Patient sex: F
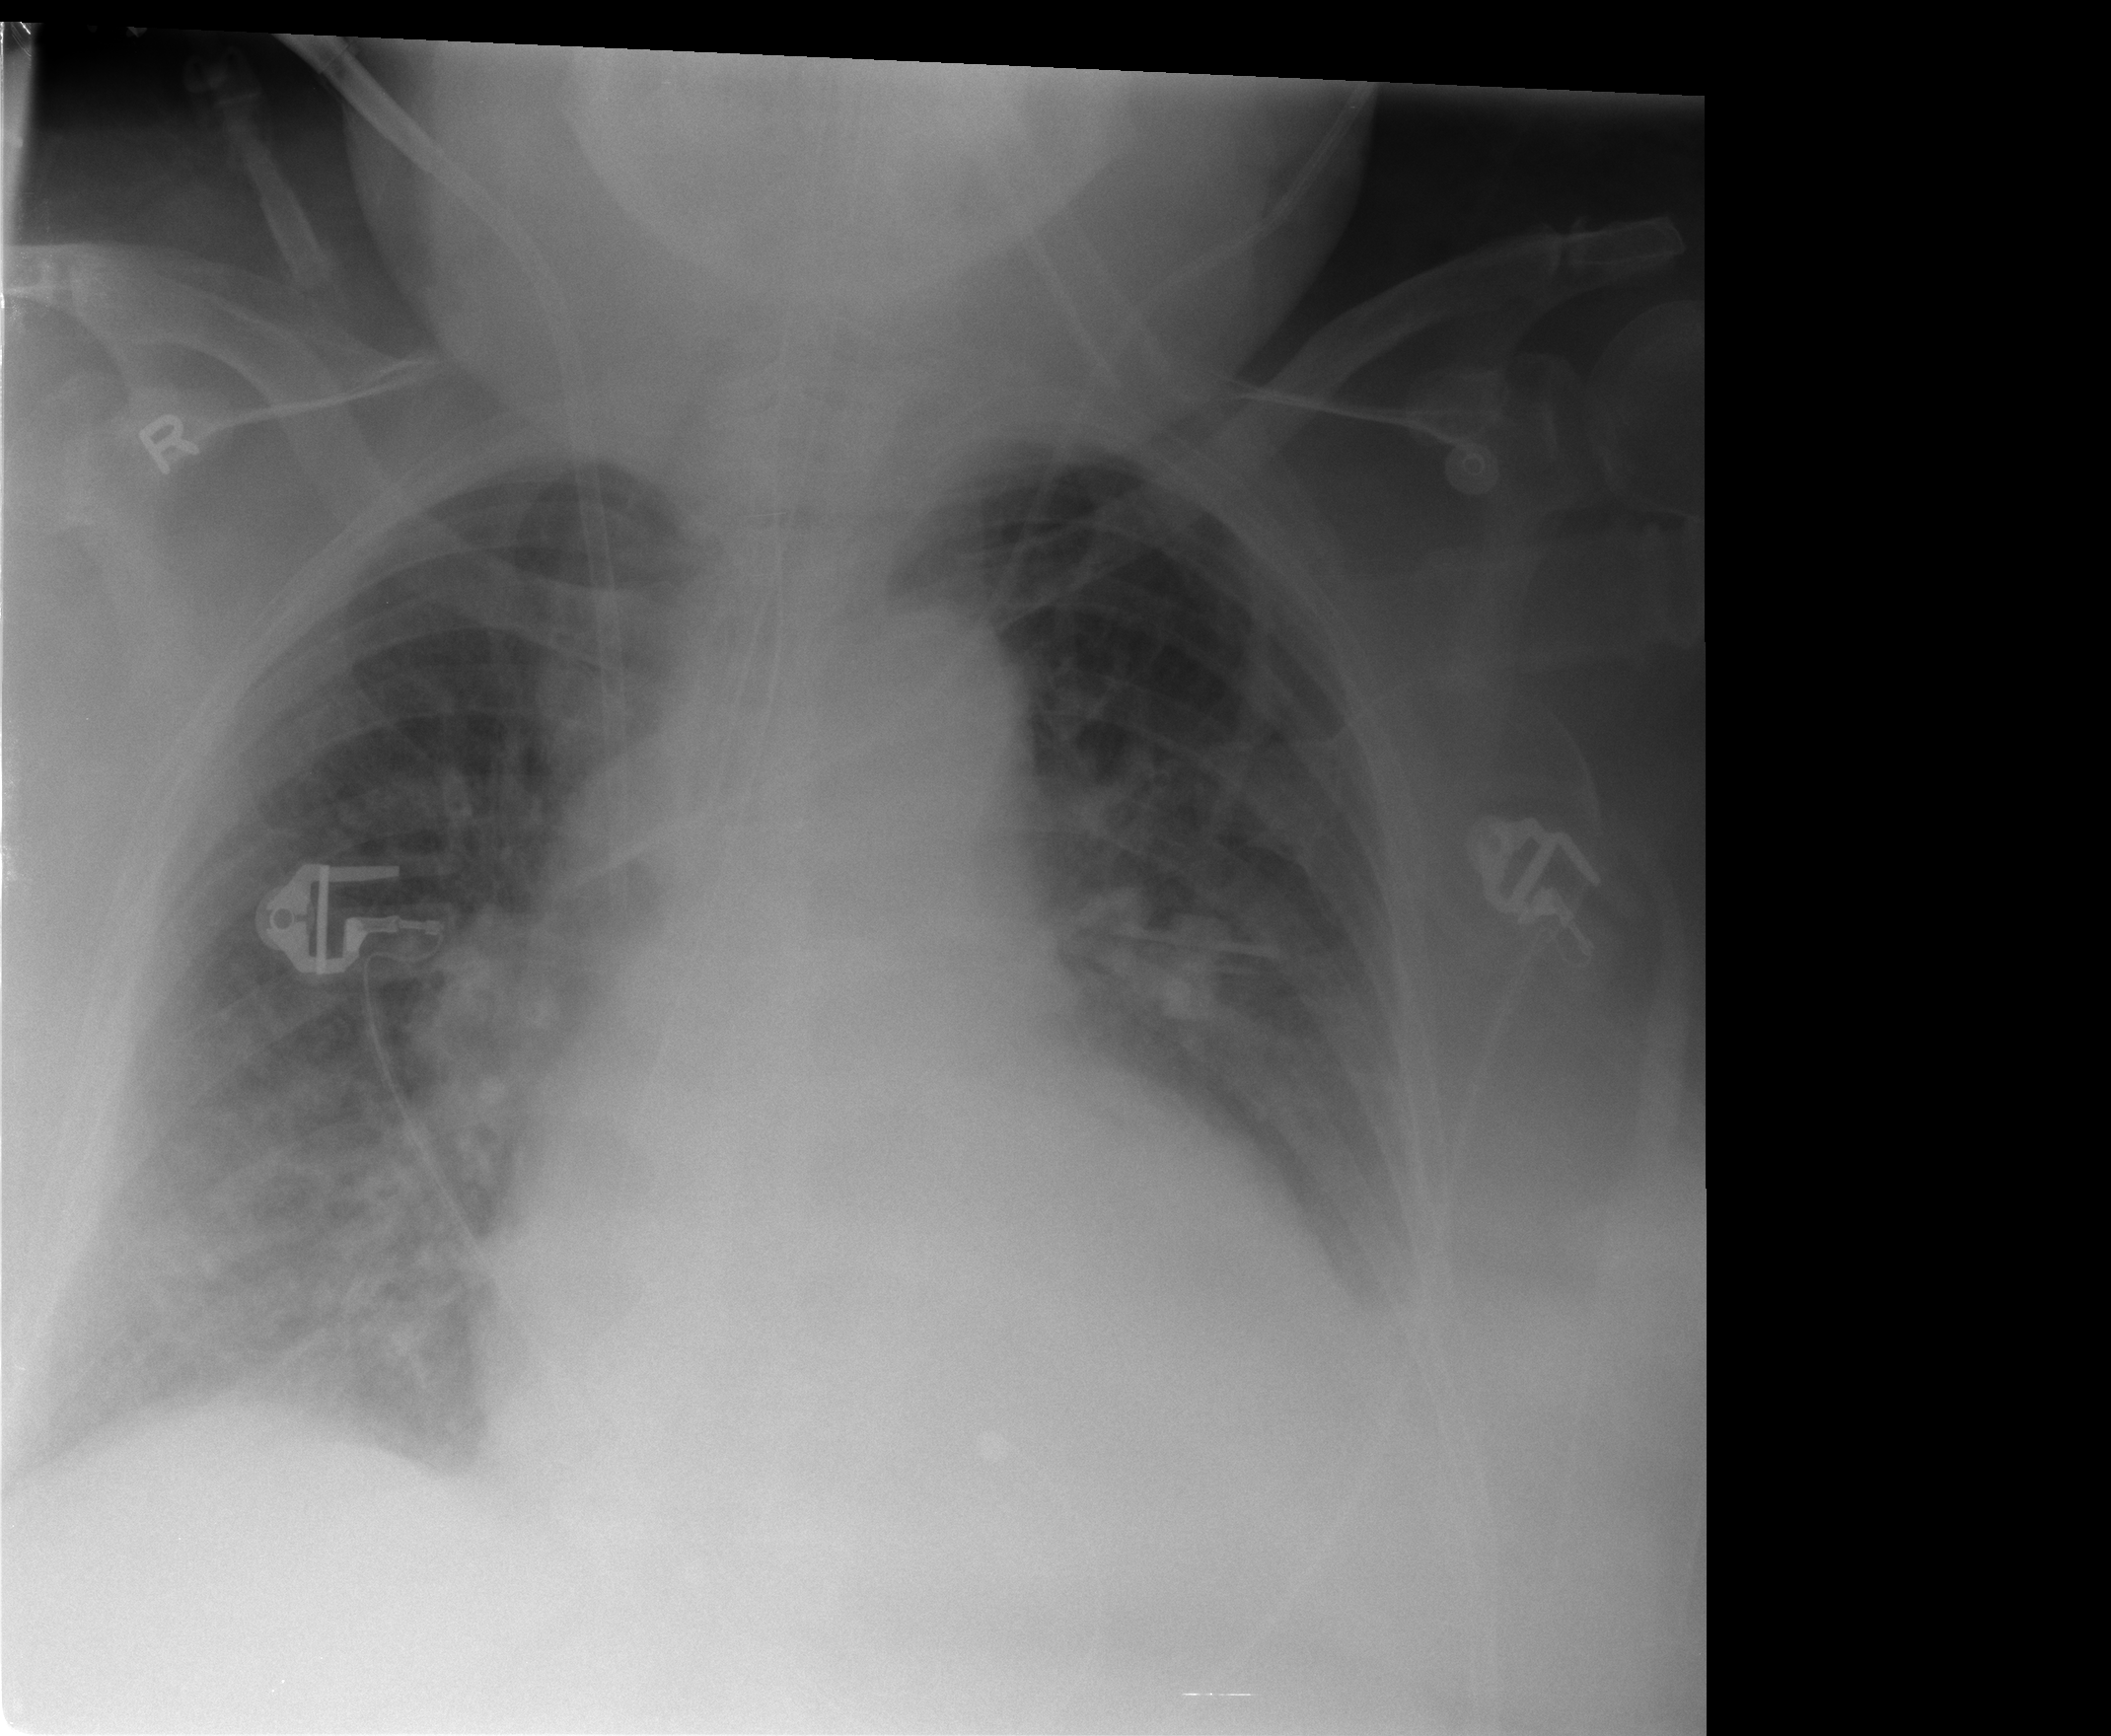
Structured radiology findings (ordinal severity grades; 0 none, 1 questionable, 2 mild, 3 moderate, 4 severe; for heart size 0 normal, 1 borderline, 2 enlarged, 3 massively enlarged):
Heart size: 2
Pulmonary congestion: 2
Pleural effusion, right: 2
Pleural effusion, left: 2
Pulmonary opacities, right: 0
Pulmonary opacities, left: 0
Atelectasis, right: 2
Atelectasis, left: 2